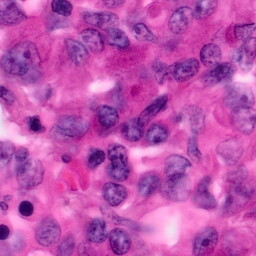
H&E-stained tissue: Pancreatic